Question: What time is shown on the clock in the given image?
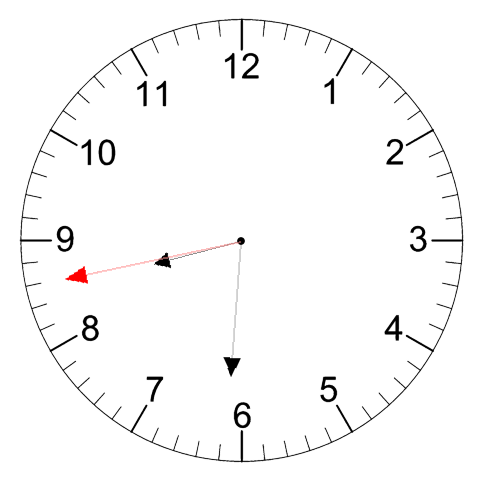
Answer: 08:30:43